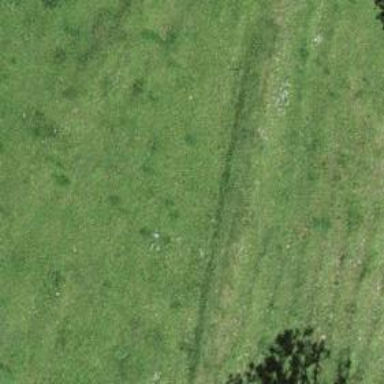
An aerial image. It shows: Track with very rough surface.